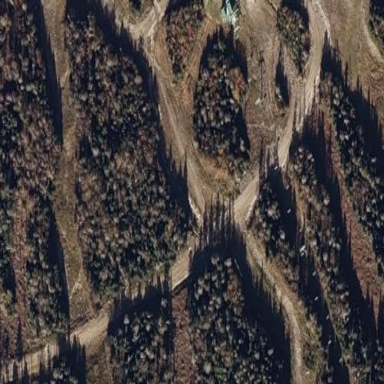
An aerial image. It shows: Coniferous forest area.